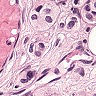
Metastatic tissue present: yes